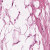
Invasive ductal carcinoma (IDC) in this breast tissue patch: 0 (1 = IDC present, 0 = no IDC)